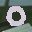
Label: 0